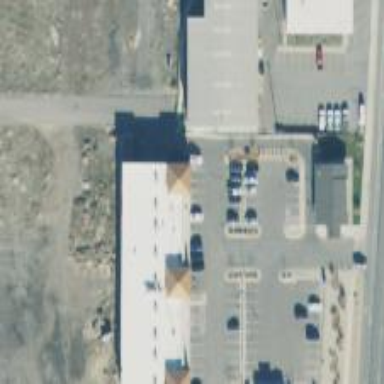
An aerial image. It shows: Fitness centre on leisure land.